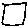
Label: square